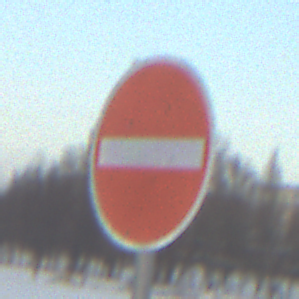
Verkehrszeichen: VerbotDerEinfahrt
Umgebung: Outdoor, Nature
Tageszeit: SunriseSunset
Wetter: PartlyCloudy
Licht: Natural
Jahreszeit: NotSpecified
Kontrast: LowContrast